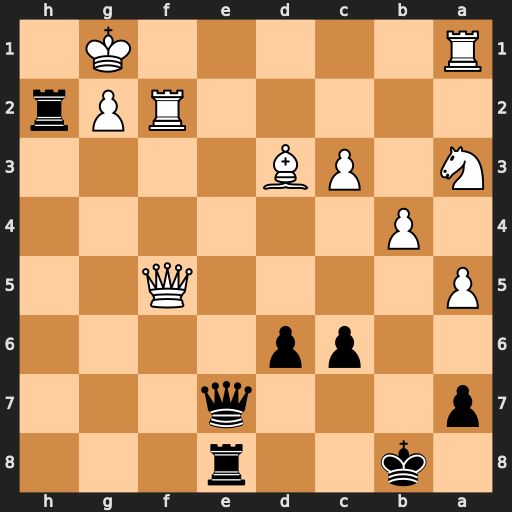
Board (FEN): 1k2r3/p3q3/2pp4/P4Q2/1P6/N1PB4/5RPr/R5K1
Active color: b
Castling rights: -
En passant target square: -
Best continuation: Qh4 Qh3 Rxh3